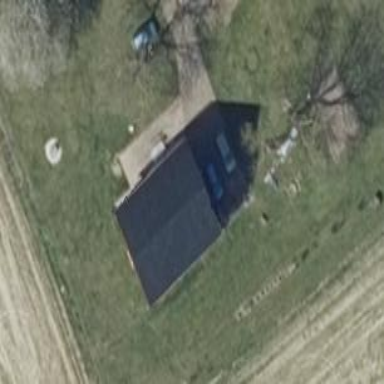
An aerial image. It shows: Garage building.